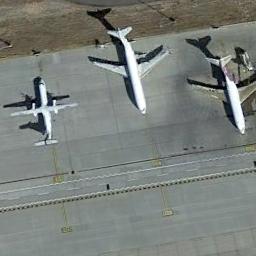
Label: airplane